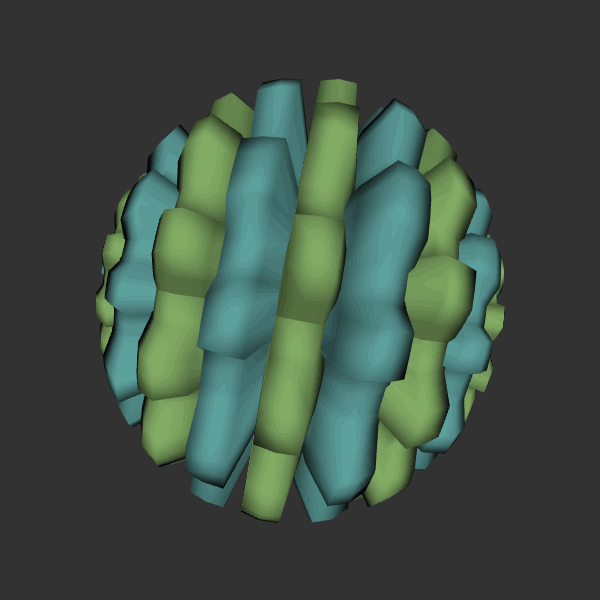
Background: dark